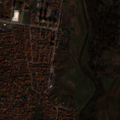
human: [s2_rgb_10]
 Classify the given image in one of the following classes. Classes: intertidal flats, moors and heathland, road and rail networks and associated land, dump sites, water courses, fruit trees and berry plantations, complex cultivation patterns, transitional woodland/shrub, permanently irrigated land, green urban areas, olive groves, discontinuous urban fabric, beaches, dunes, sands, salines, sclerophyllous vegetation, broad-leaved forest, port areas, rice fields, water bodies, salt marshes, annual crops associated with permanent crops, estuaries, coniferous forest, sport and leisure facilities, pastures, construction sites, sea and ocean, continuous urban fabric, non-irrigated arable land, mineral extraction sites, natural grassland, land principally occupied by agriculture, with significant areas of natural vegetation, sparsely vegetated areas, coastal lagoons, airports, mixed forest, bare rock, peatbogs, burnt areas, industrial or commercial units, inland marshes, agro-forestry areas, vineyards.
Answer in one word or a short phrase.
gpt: discontinuous urban fabric, industrial or commercial units, non-irrigated arable land, complex cultivation patterns, transitional woodland/shrub